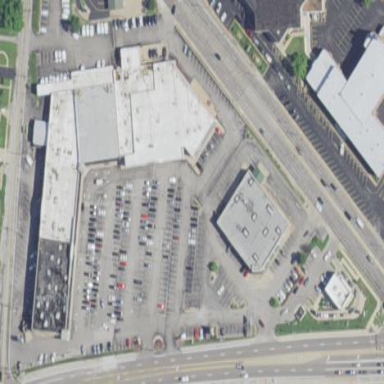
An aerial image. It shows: Retail area.